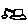
Label: square